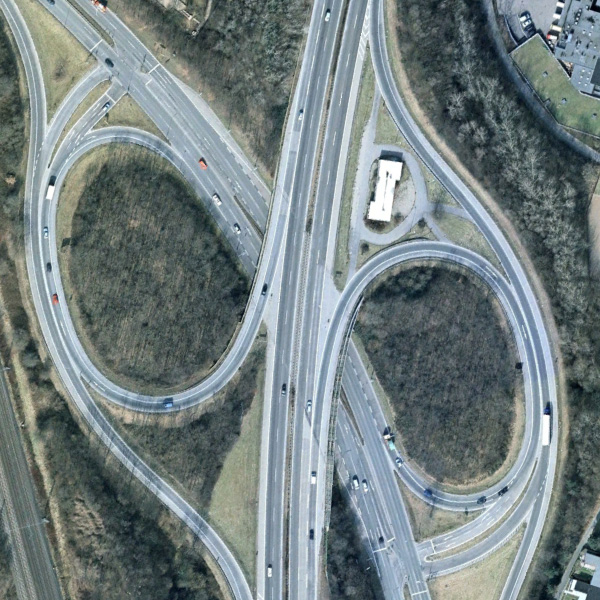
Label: Viaduct